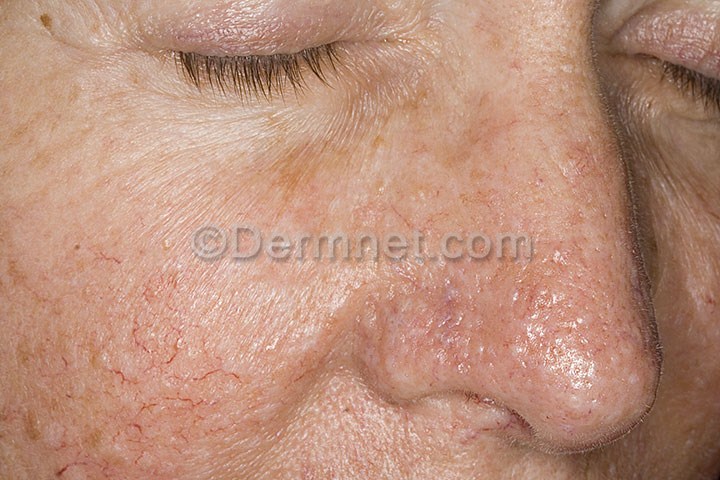
Disease: Systemic Disease